Question: Im trying to remove one of my action bar items(the settings menu) and add another one but its not adding the right icon/action to the action bar.
my layout file is as follows
'''
<menu xmlns:android="http://schemas.android.com/apk/res/android">
<item android:id="@+id/action_settings"
android:title="@string/action_settings"
android:icon="@drawable/settings"
android:showAsAction="always" />
</menu>
'''
and im initializing it like this
'''
ActionBar actionBar = getSupportActionBar();
actionBar.setDisplayShowTitleEnabled(true);
actionBar.setDefaultDisplayHomeAsUpEnabled(false);
actionBar.setHomeButtonEnabled(true);
actionBar.setTitle(mTitle);
@Override
public boolean onCreateOptionsMenu(Menu menu) {
MenuInflater inflater = getMenuInflater();
inflater.inflate(R.menu.main, menu);
return super.onCreateOptionsMenu(menu);
}
'''
it shows the three android dots instead of my own icon(it also puts it in the dropdown
i want to change the dots in the red circle

what am i doing wrong
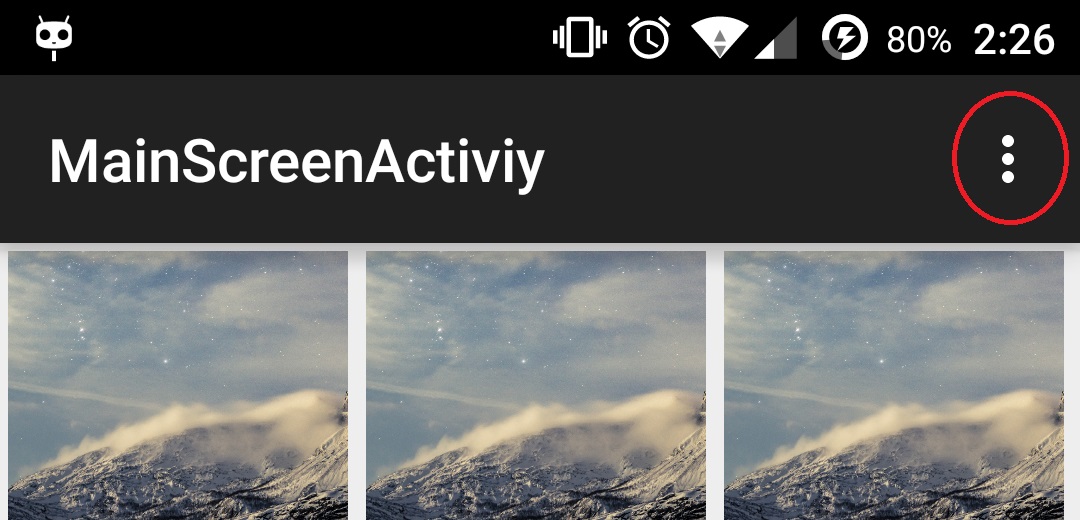
Answer: your layout file should be like this
'''
<menu xmlns:android="http://schemas.android.com/apk/res/android"
xmlns:app="http://schemas.android.com/apk/res-auto">
<item android:id="@+id/action_settings"
android:title="@string/action_settings"
android:icon="@drawable/settings"
app:showAsAction="always" />
'''